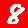
Digit: 8